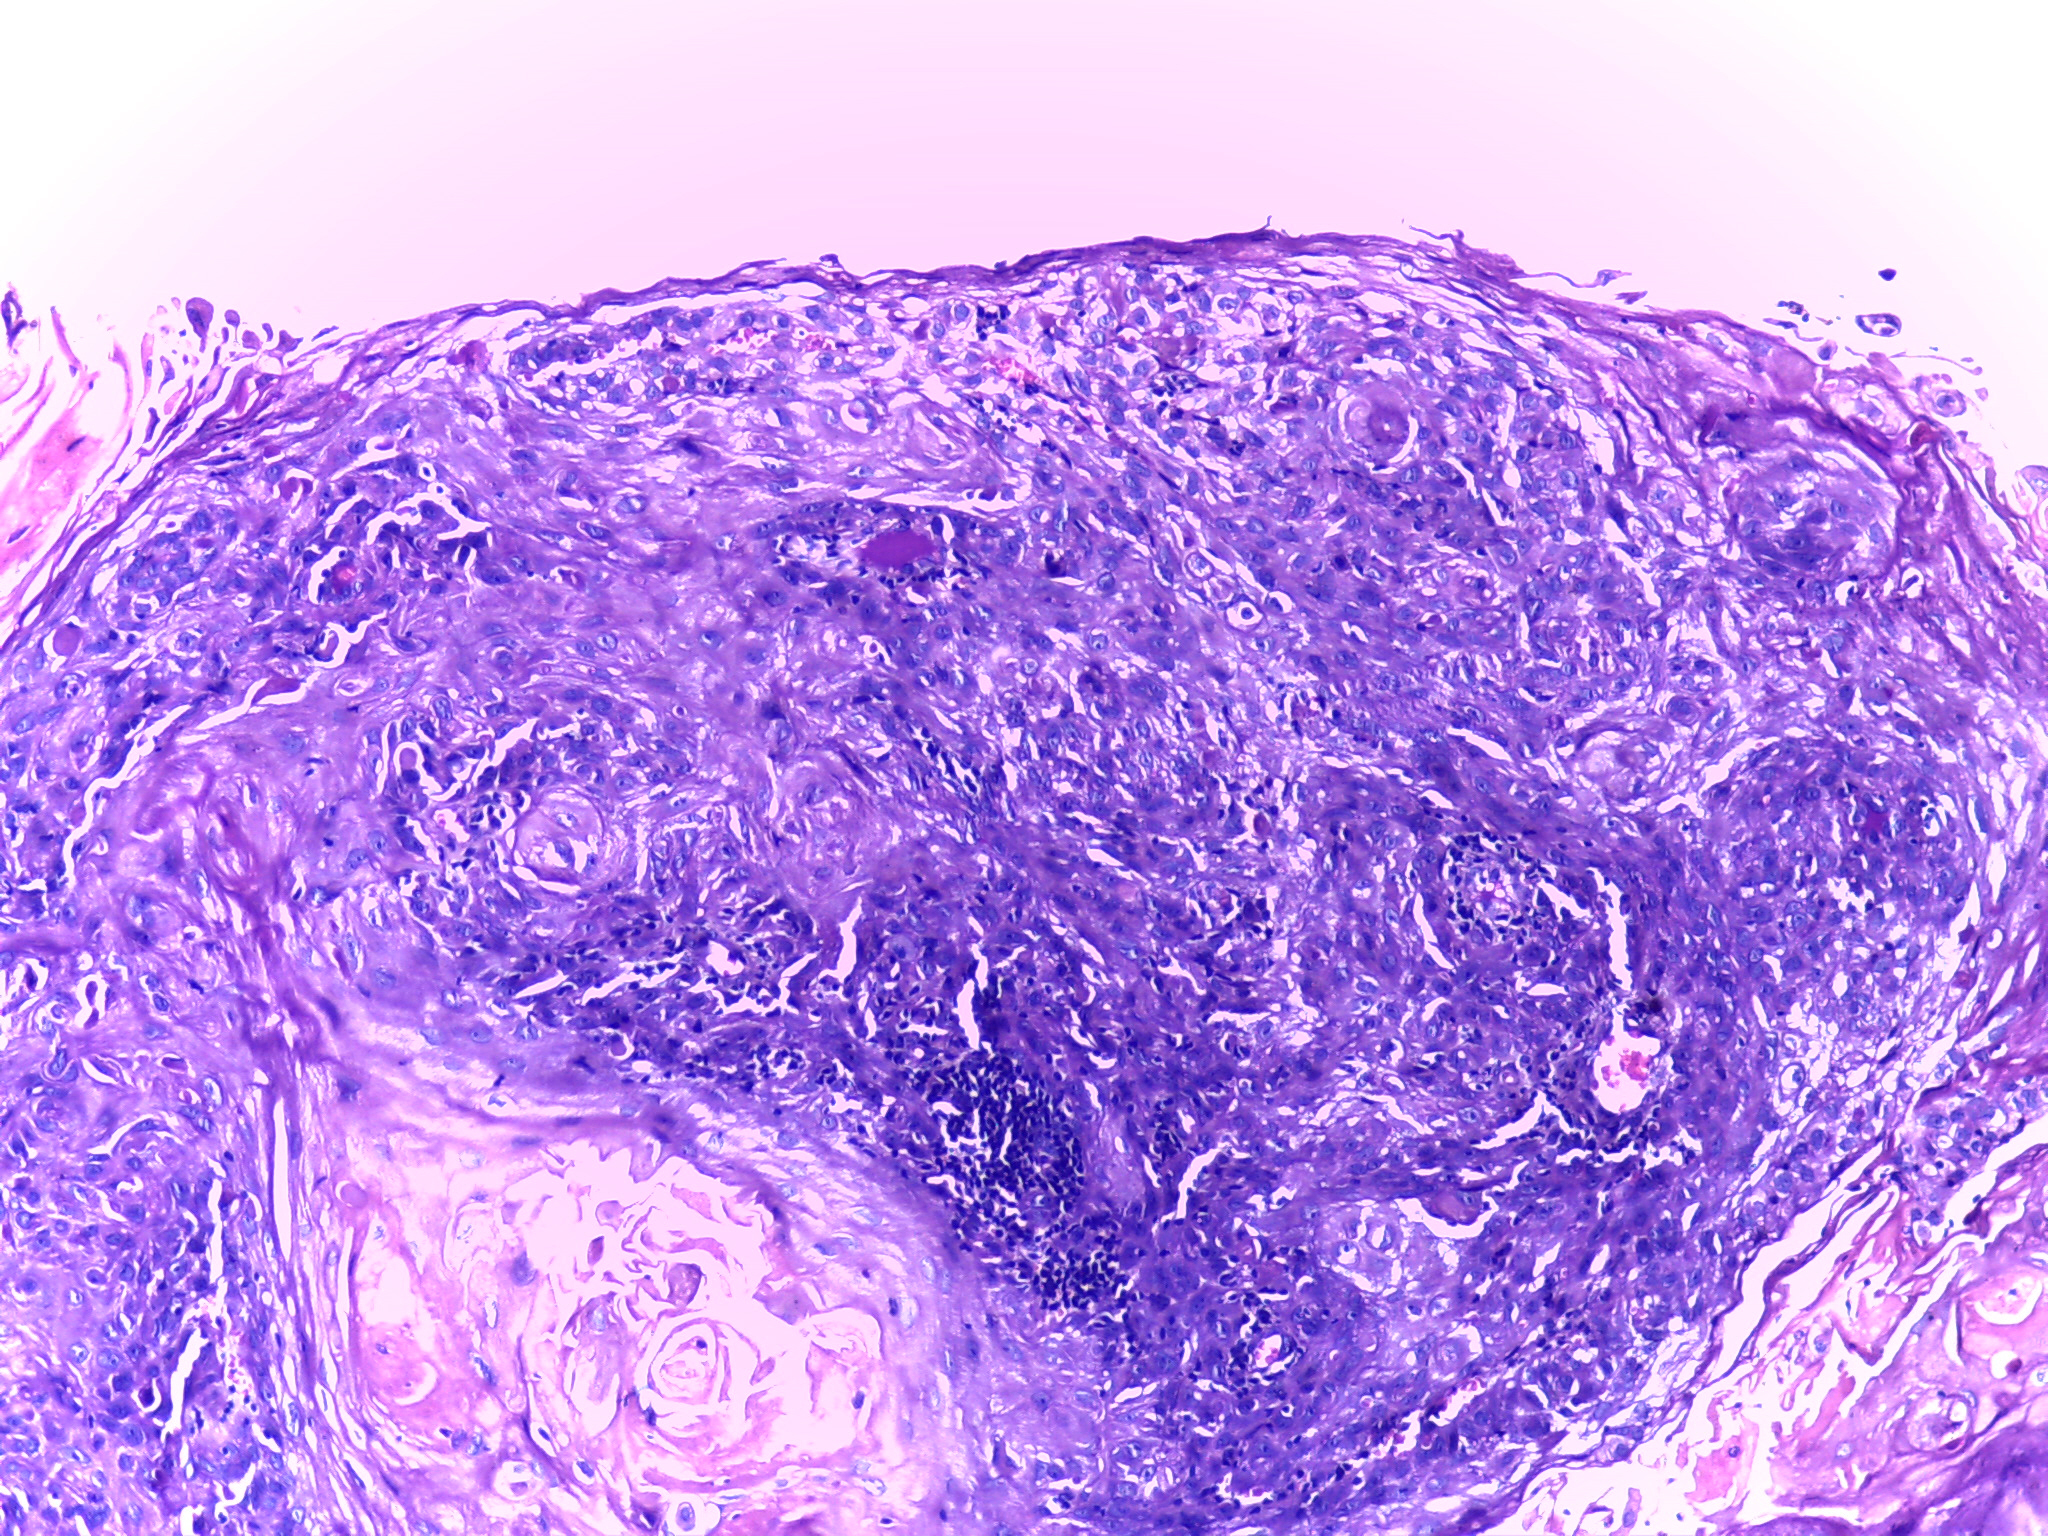
Diagnosis: OSCC